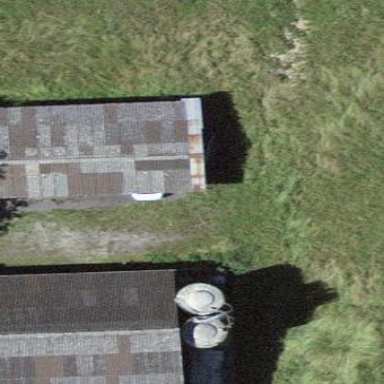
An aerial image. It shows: Rural barn.